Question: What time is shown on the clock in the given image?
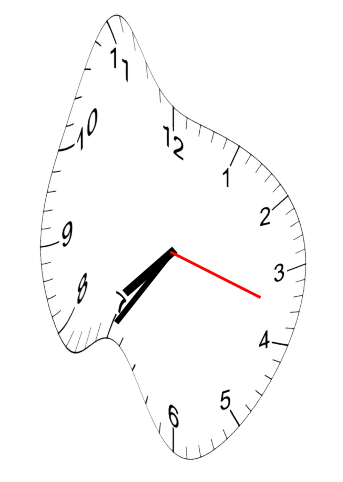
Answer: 07:35:18